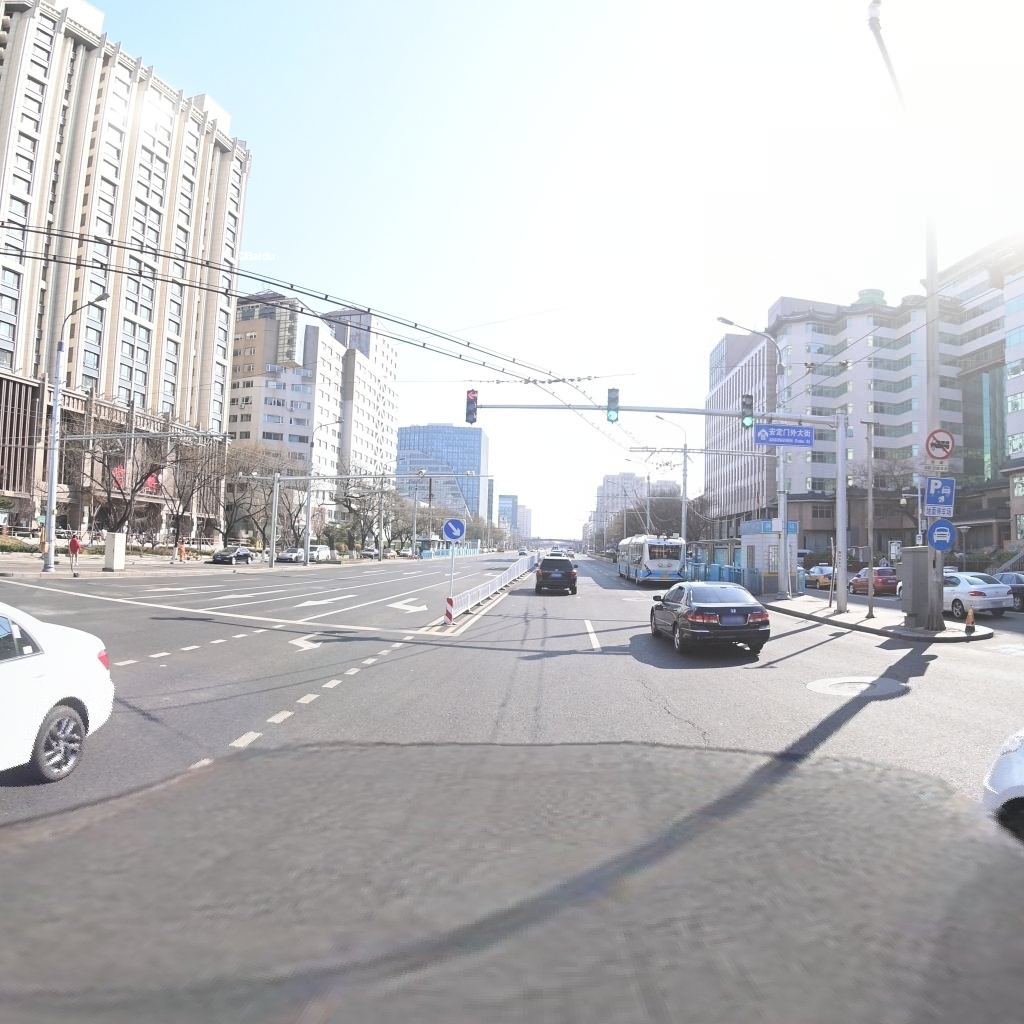
Region: Dongcheng
Road damage annotations: manhole cover, longitudinal crack